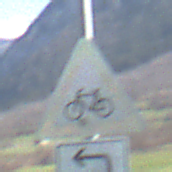
Verkehrszeichen: RadverkehrRechts
Zusatzzeichen unten: RichtungsangabeDurchPfeile2
Umgebung: Outdoor, Nature
Tageszeit: MorningAfternoon
Wetter: PartlyCloudy
Licht: Natural
Jahreszeit: NotSpecified
Kontrast: HighContrast